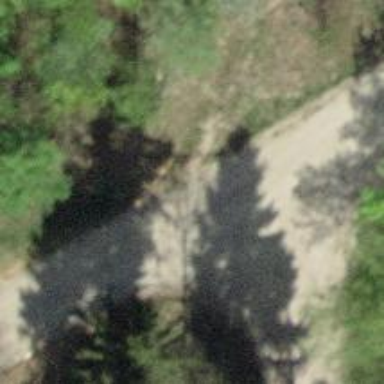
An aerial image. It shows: Gravel track road.